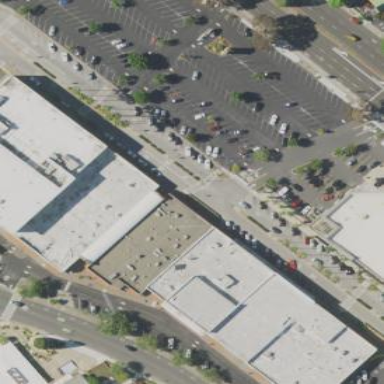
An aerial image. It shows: Mall building.